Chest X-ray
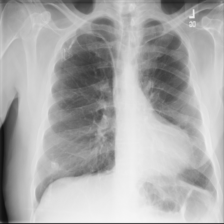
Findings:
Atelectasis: negative
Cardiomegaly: negative
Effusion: negative
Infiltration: negative
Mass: negative
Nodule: negative
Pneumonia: negative
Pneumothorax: negative
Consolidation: negative
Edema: negative
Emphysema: negative
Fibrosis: negative
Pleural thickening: negative
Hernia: negative